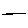
Label: line